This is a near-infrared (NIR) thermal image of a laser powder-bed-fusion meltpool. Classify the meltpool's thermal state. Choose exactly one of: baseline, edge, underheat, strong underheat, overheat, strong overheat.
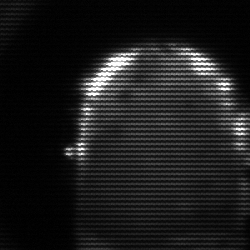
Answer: baseline